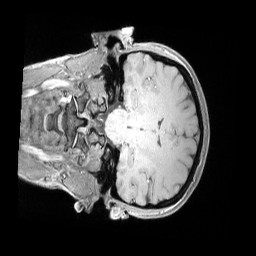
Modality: T1w
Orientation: coronal
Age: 32
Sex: female
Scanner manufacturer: siemens
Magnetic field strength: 3 T
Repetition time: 5 s
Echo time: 0.00298 s